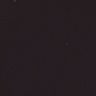
Metastatic tissue present: no